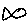
Label: fish